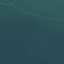
Land use / land cover: SeaLake